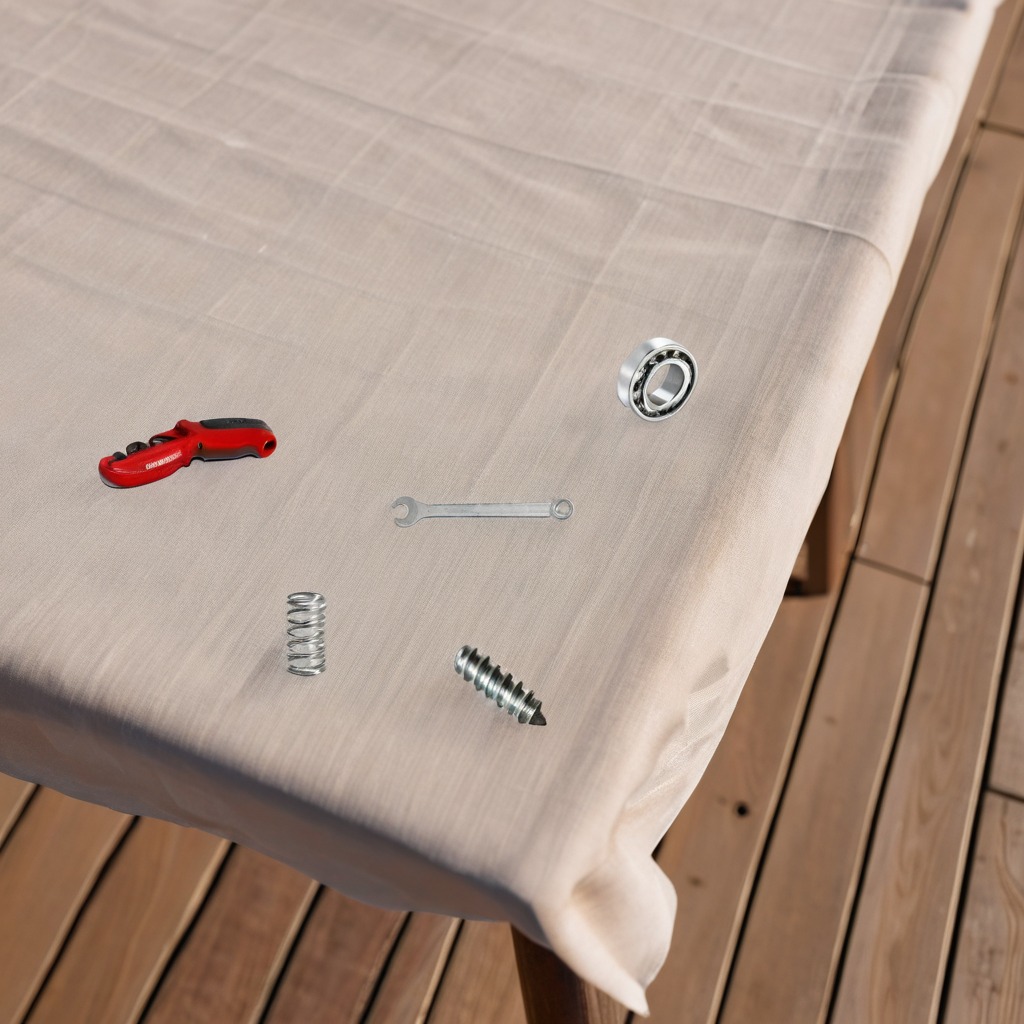
A ball bearing, a utility knife, a machine screw, a coiled metal spring, and a wrench are lying on the wooden table.